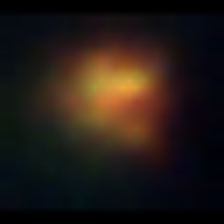
Taxon: NanoPlankton
Group: Other